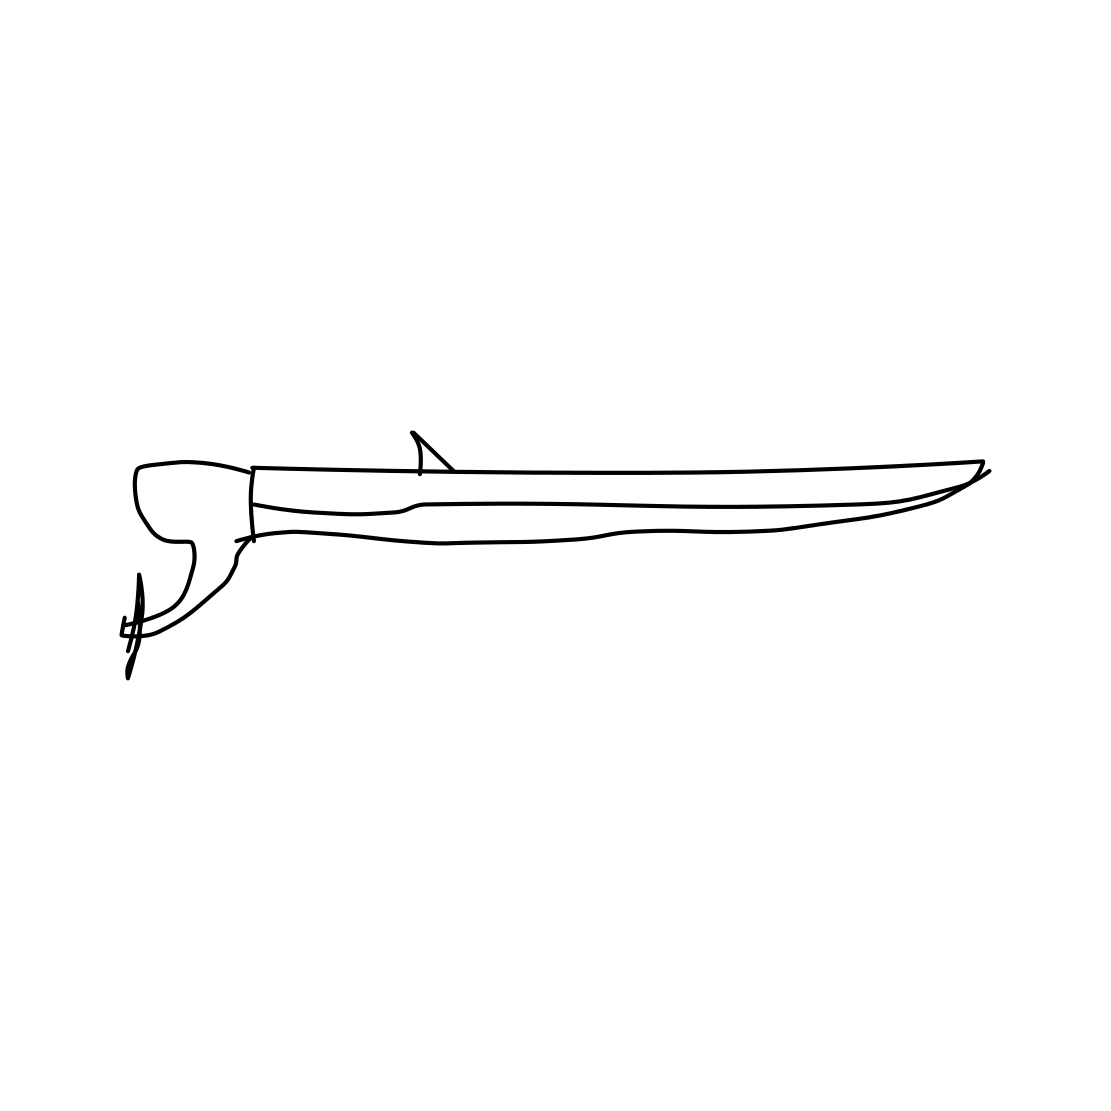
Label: speed-boat